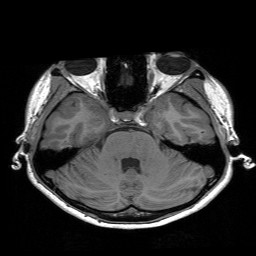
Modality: T1w
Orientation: coronal
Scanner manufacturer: siemens
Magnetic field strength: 3 T